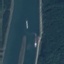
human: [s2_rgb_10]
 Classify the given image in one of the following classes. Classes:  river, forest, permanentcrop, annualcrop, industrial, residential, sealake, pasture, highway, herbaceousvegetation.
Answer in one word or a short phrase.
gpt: River